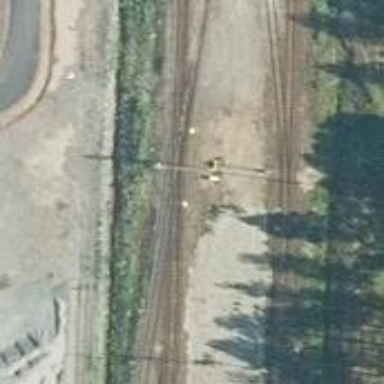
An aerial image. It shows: Rail yard with electrified contact lines for the trains.